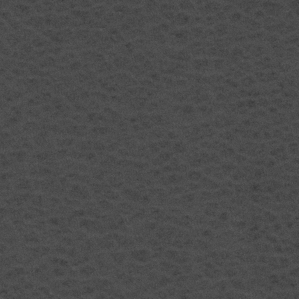
Label: frost